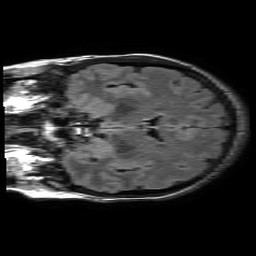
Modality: FLAIR
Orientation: coronal
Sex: female
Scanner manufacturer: philips
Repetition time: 11 s
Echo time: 0.125 s